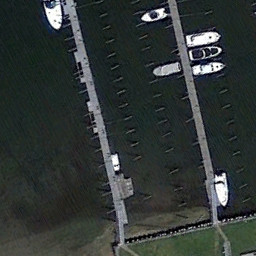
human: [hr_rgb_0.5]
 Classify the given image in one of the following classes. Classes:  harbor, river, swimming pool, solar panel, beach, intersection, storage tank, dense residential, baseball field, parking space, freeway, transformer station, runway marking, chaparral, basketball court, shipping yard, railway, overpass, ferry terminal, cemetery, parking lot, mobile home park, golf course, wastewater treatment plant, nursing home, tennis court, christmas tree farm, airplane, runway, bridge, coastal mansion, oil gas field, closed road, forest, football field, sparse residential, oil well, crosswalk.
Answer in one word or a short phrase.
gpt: ferry terminal